Question: Given a point's coordinates, how can I determine if it is within an arbitrary shape?
The shape is defined by an array of points, I do not know where the shape is 'closed', the part I really need help is to work out where the shape is closed.
Here's an image to illustrate what I mean a little better:

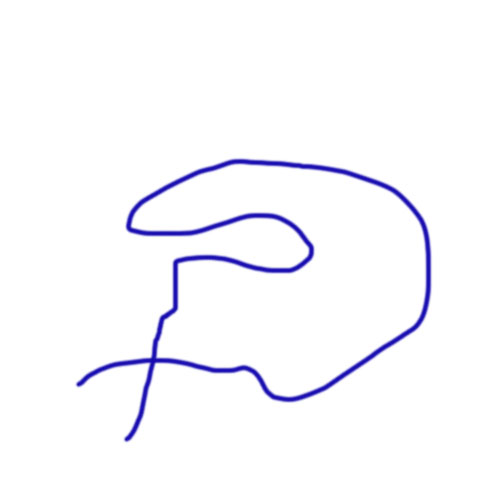
Answer: Easiest way to do it is cast a ray from that point and count how many times it crosses the boundary. If it is odd, the point is inside, even the point is outside.
Wiki: <URL>
Note that this only works for manifold shapes.